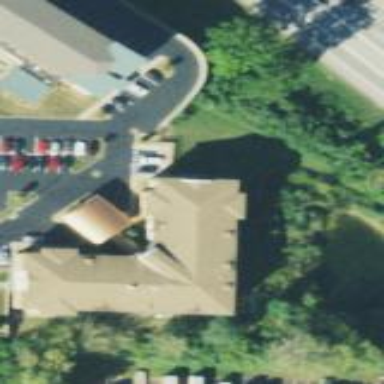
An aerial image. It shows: Hotel building.